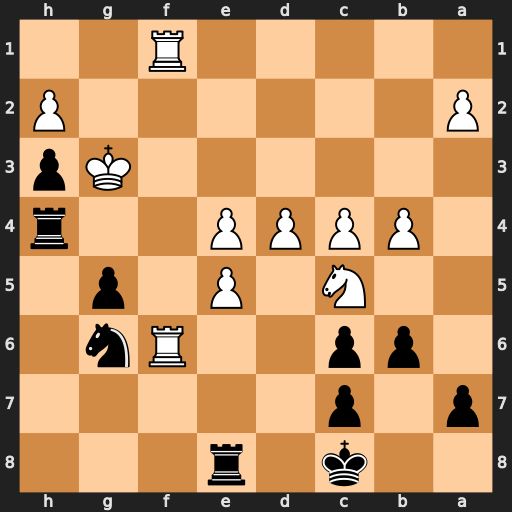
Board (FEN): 2k1r3/p1p5/1pp2Rn1/2N1P1p1/1PPPP2r/6Kp/P6P/5R2
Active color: b
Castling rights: -
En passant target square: -
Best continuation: Nf4 Kf3 bxc5